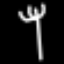
Label: fork